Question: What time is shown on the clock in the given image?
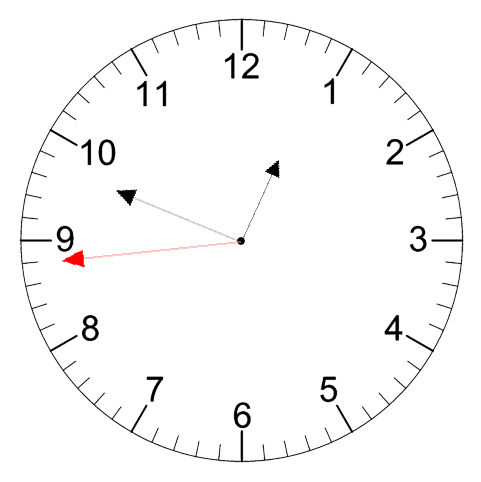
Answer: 12:48:44